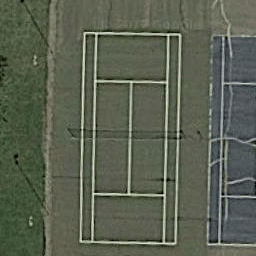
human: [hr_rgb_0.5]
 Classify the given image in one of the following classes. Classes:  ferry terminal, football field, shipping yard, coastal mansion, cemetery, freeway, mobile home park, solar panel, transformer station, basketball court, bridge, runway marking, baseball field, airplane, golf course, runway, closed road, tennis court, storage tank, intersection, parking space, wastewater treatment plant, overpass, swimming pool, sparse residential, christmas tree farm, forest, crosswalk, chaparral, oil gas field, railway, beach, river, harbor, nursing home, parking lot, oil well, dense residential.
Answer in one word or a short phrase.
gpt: tennis court